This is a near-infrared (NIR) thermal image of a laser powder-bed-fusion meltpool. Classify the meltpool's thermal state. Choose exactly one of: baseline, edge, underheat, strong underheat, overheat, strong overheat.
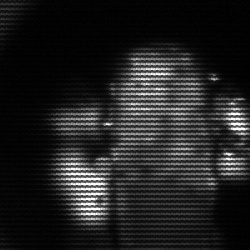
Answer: strong underheat